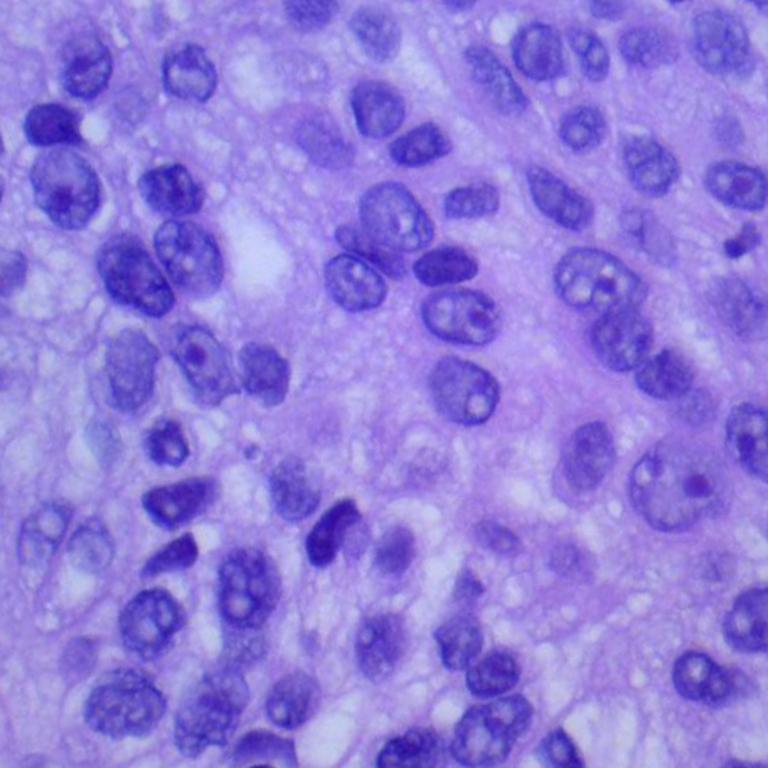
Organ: lung
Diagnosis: squamous carcinomas